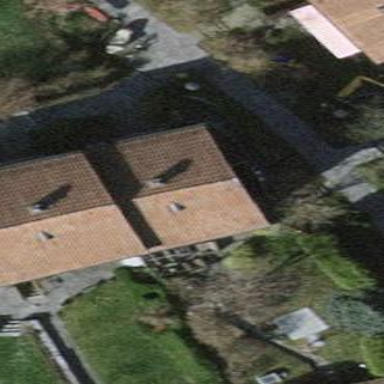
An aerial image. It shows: Simple house.